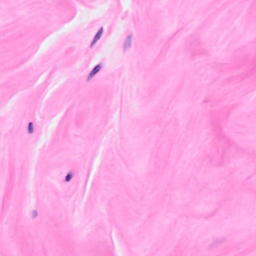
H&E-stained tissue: Breast